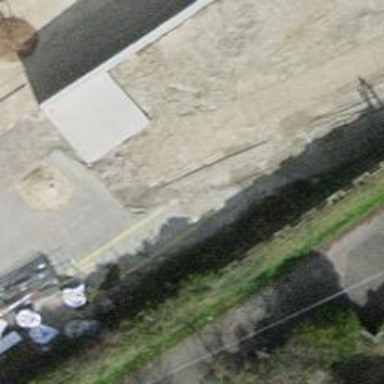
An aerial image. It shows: Footway with surface of fine gravel.